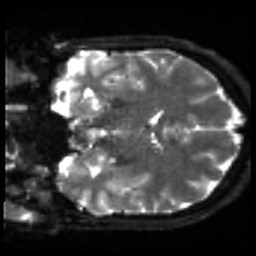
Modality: sbref
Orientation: coronal
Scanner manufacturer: siemens
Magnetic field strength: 3 T
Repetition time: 4 s
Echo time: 0.0594 s